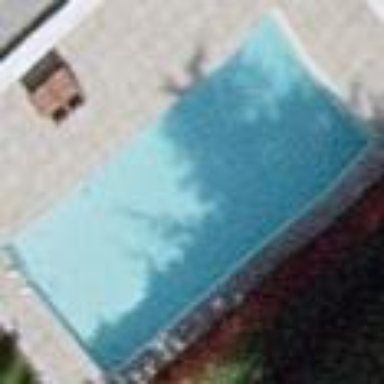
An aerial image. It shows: Swimming pool located in leisure land.